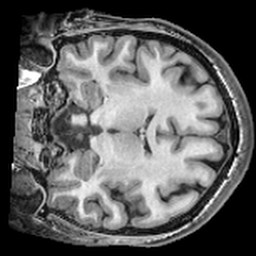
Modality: T1w
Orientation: coronal
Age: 23
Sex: female
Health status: ill
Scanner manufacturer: ge
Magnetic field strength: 3 T
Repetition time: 0.008164 s
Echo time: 0.003184 s